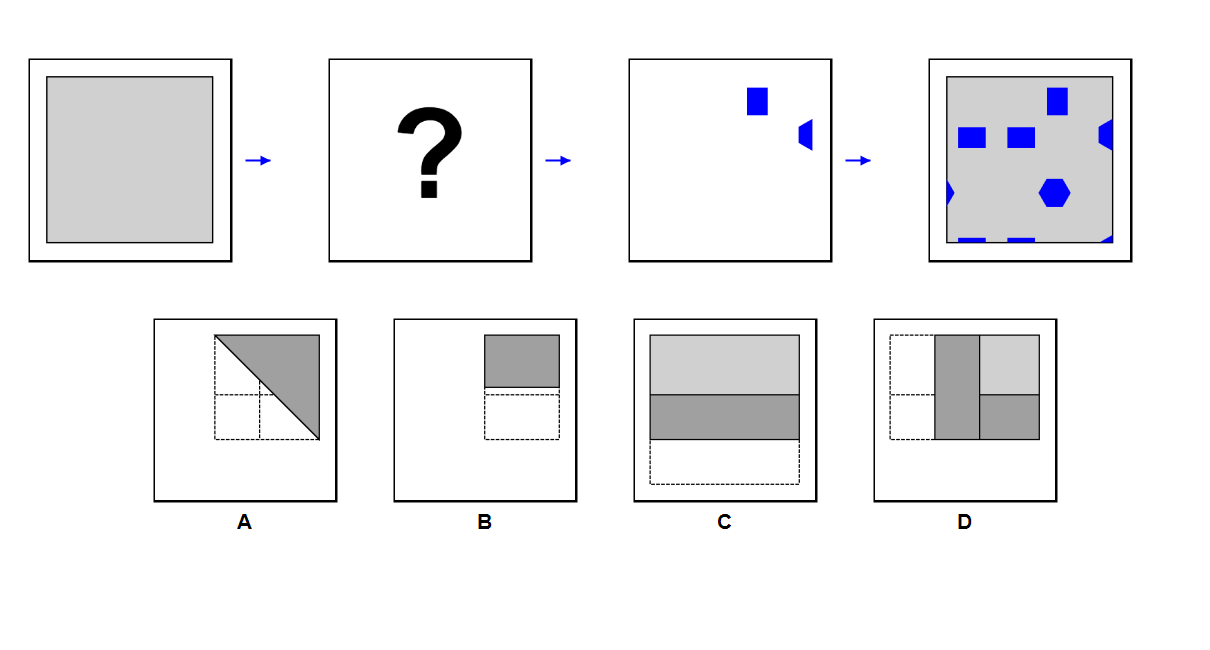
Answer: B